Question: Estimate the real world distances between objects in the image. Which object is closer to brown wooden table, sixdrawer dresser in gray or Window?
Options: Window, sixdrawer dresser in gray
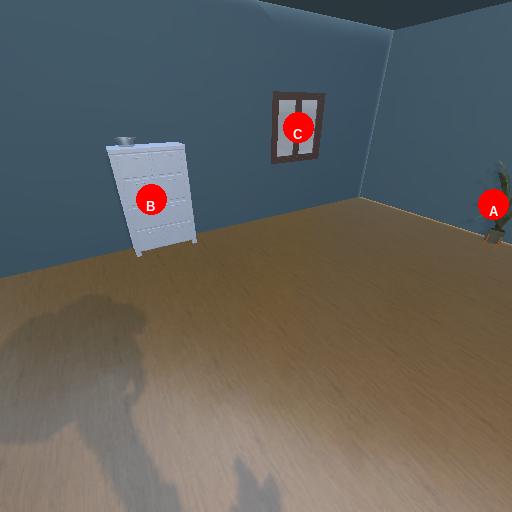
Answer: Window